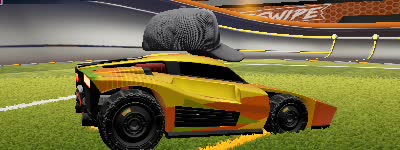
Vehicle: breakout